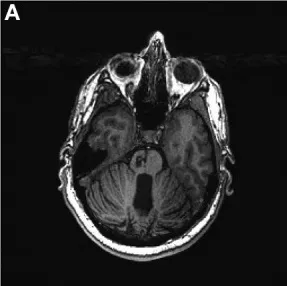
The participant's lesion can be seen in the right pons in both axial.
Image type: radiology (mri)